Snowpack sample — Loveland Pass, Silver Plume, Colorado, USA (2/11/26, 12:00 PM MST)
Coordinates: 39.663, -105.886
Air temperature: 35 °F
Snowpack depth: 82 cm
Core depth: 40 cm
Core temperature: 23 °F
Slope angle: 13°, slope face: 12°
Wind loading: high
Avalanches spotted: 1
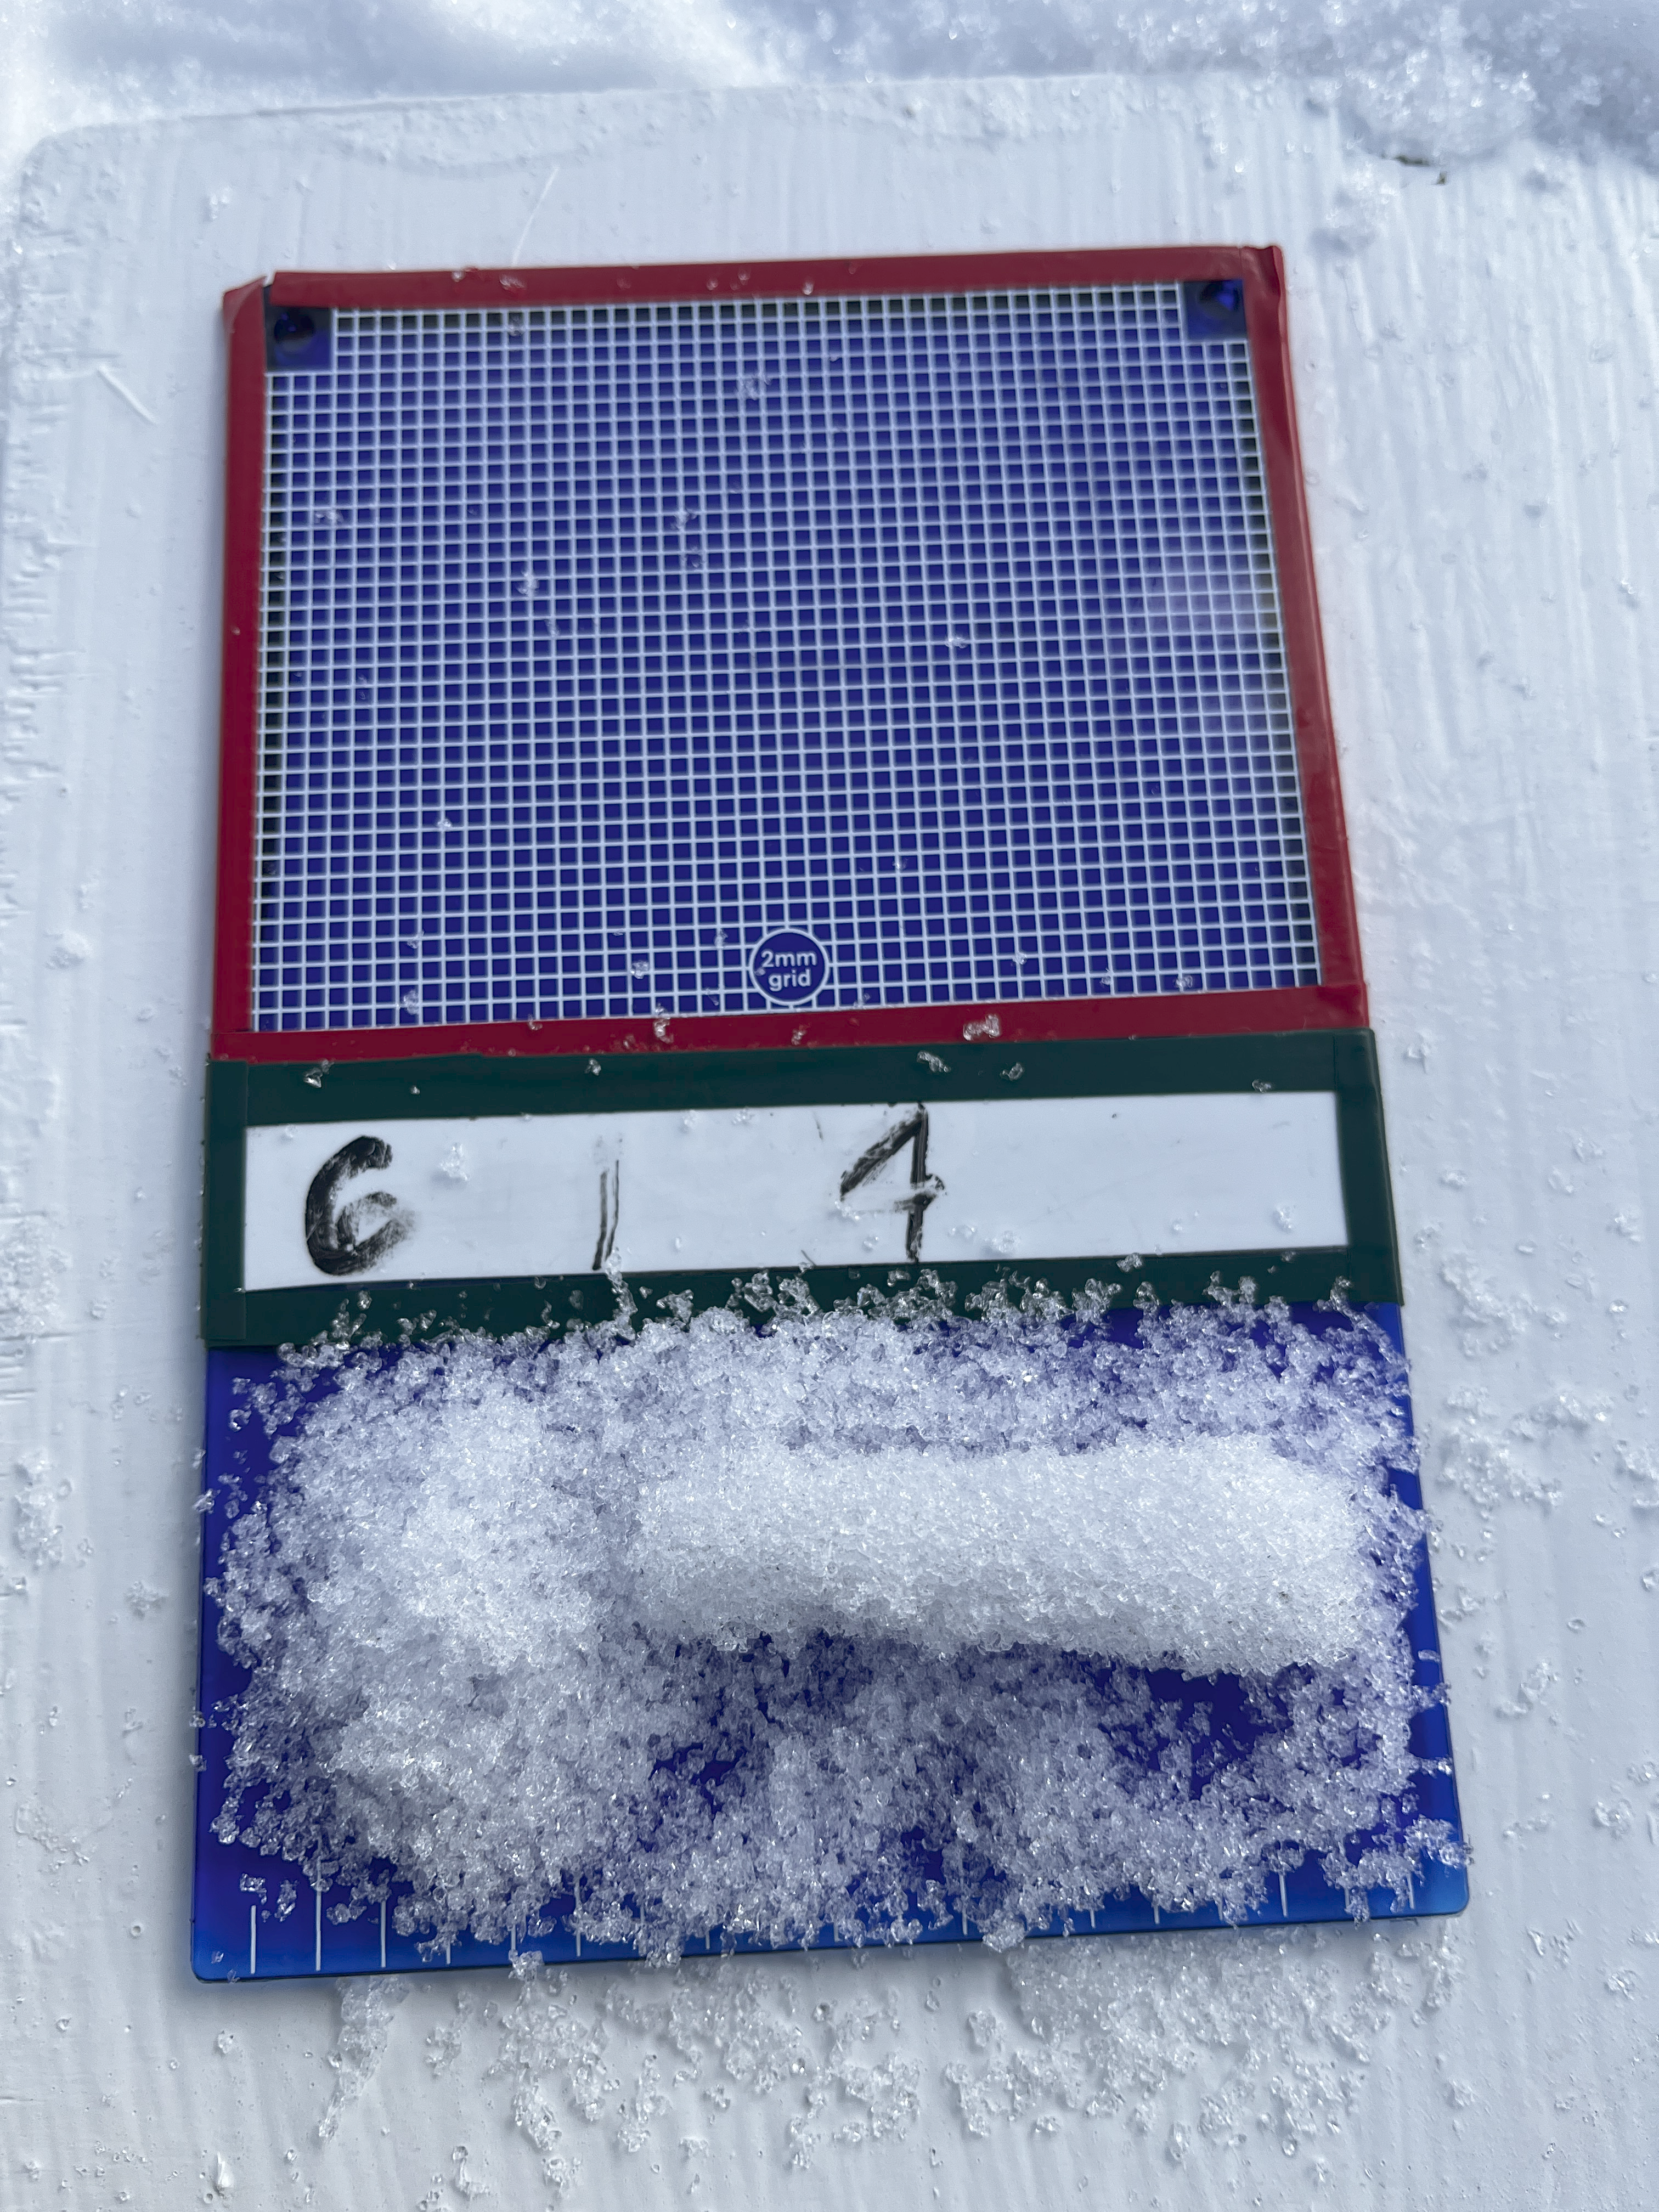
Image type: crystal_card
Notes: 1 small avalanche spotted on the north side of the bowl, lots of wind loading